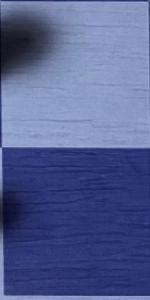
Label: Empty